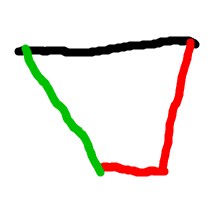
Shape: trapezoid